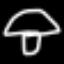
Label: mushroom